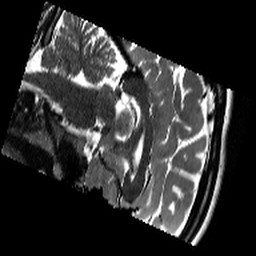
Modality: T2w
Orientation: sagittal